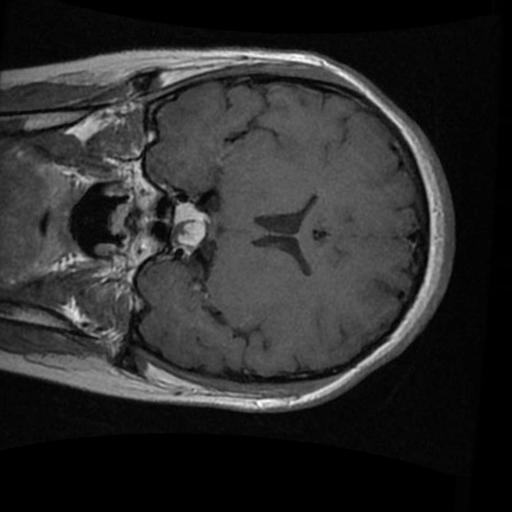
Label: brain_tumor